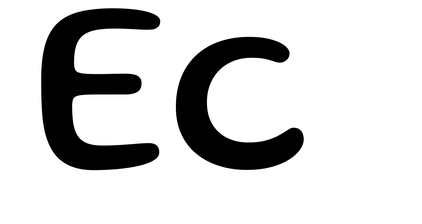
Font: Gluten_Regular